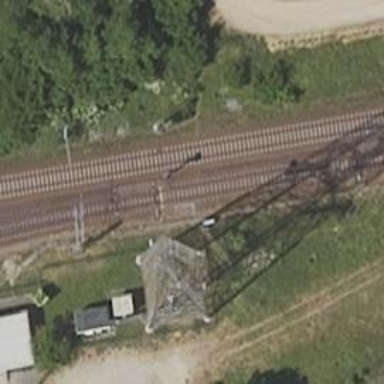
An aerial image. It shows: Railway signal.